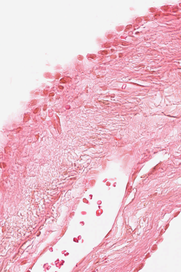
Tumor epithelial tissue: no
Tumor-associated stroma tissue: yes
Normal tissue: no